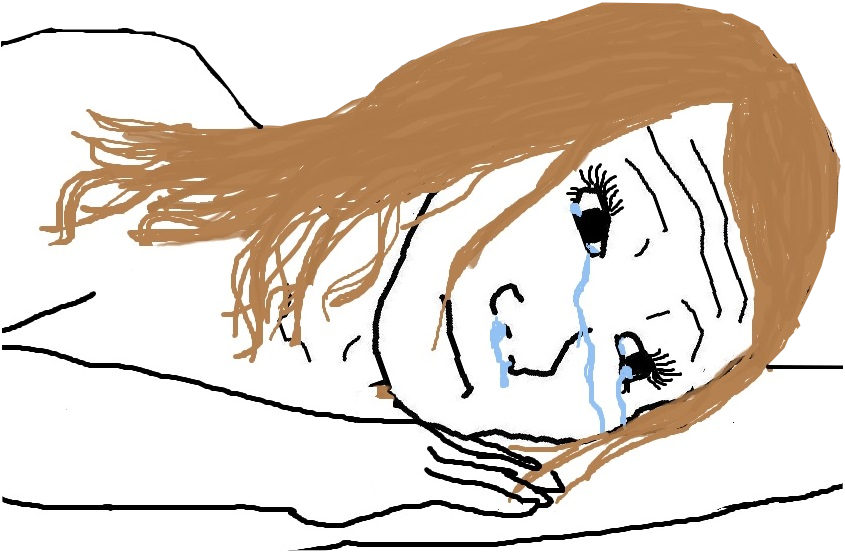
Label: 5_Crying_Wojak